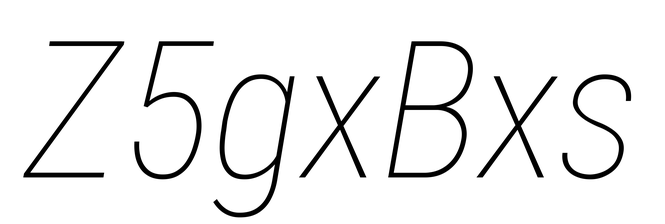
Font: Roboto-Italic_Condensed_Thin_Italic